This plot shows a bearing's acceleration signal over time (raw waveform). Classify the bearing condition as one of: normal, inner_race, outer_race, ball.
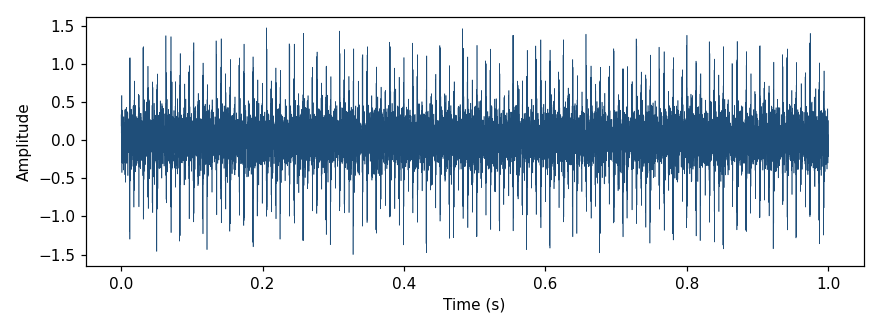
Answer: inner_race